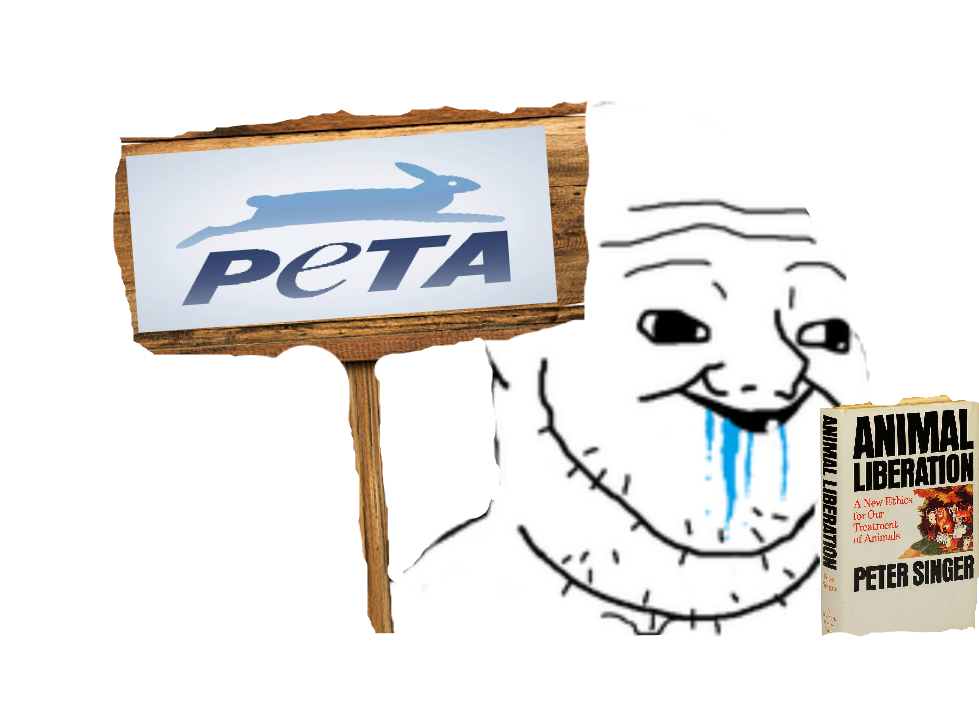
Label: 5_Brainlet